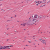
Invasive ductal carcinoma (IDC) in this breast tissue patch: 0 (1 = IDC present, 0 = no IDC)